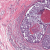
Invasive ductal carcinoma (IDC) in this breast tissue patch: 0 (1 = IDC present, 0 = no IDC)